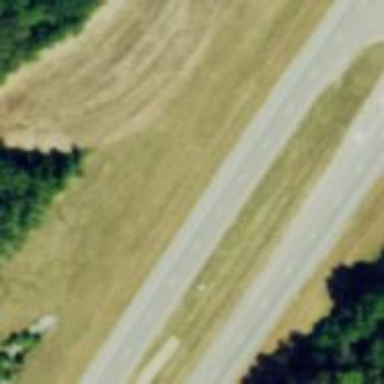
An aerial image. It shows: Trunk route with asphalt surface.